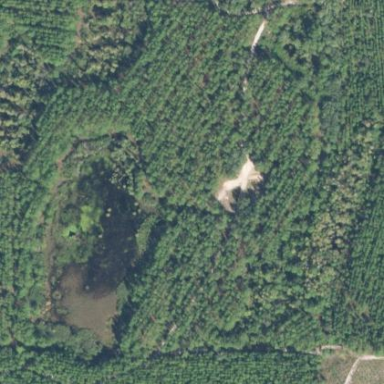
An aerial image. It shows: Swampy wetland area.